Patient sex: M
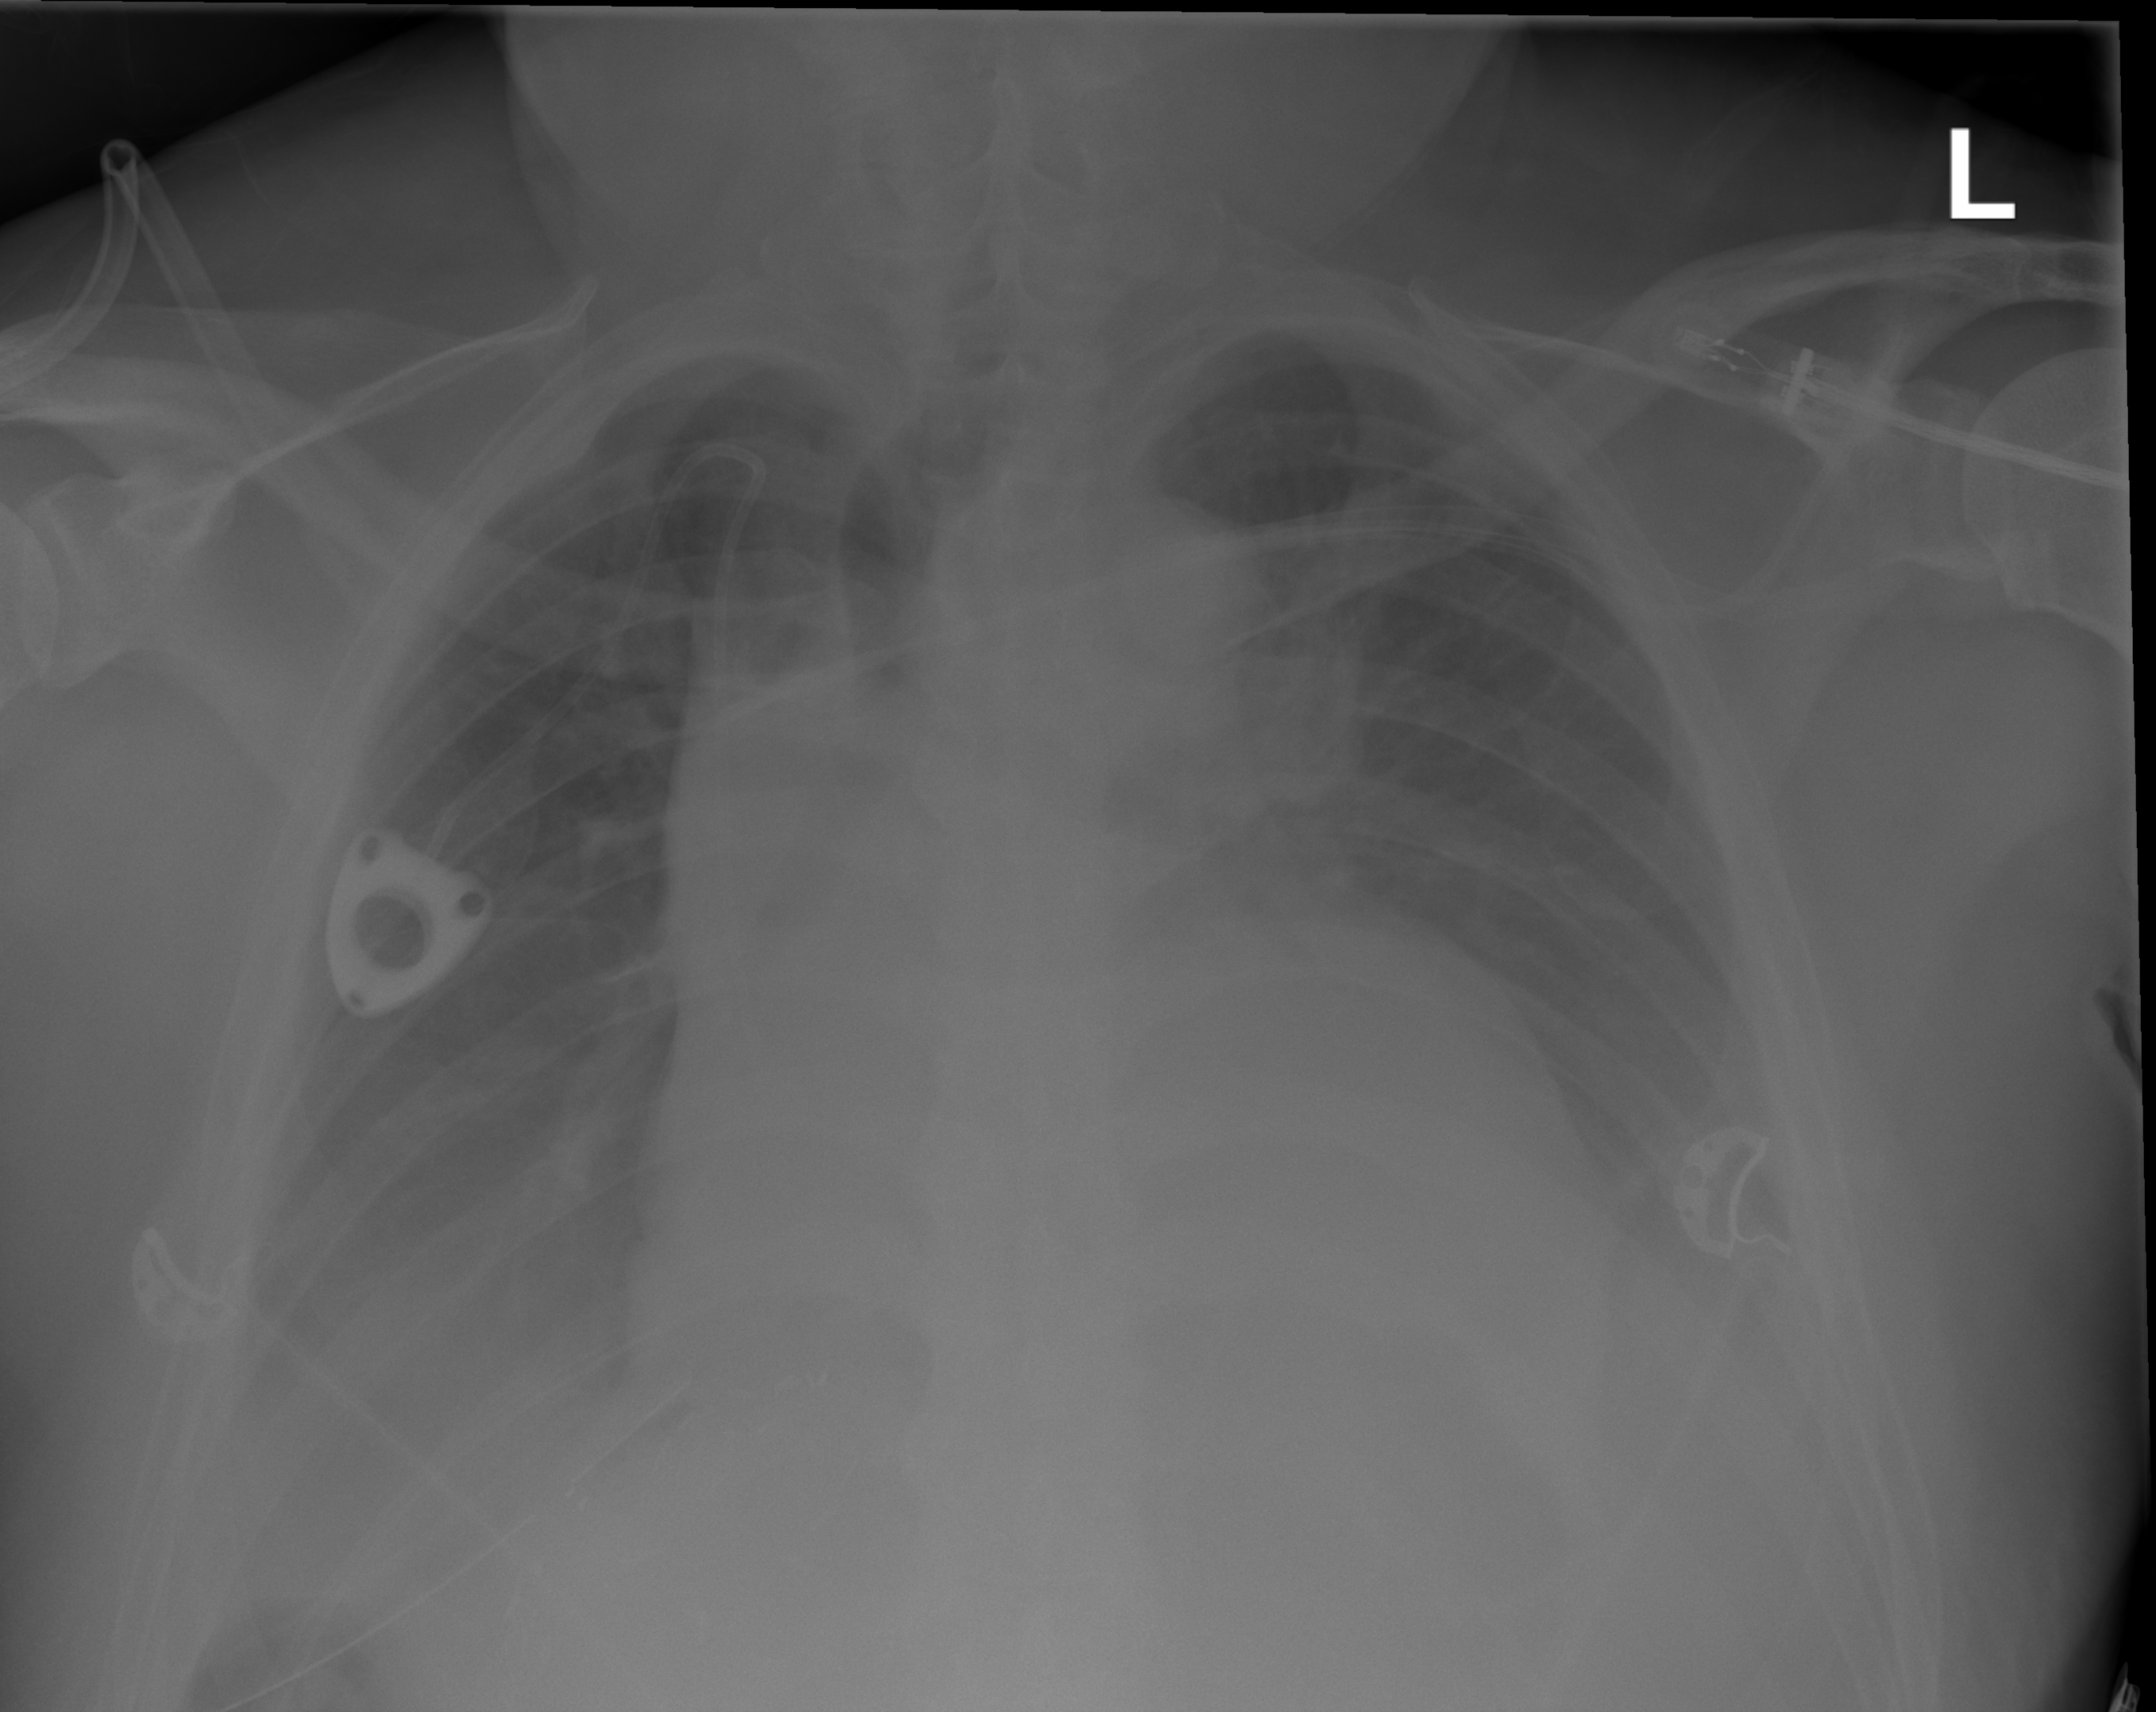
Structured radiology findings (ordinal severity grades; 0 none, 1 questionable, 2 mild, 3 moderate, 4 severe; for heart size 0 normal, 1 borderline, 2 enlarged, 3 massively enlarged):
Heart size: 2
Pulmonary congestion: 0
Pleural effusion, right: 2
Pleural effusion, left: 3
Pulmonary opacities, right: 0
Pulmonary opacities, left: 0
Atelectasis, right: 2
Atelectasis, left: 2